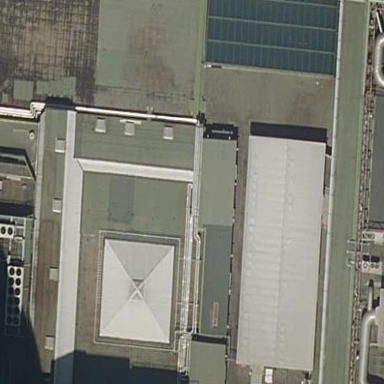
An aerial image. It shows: Part of building.